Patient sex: F
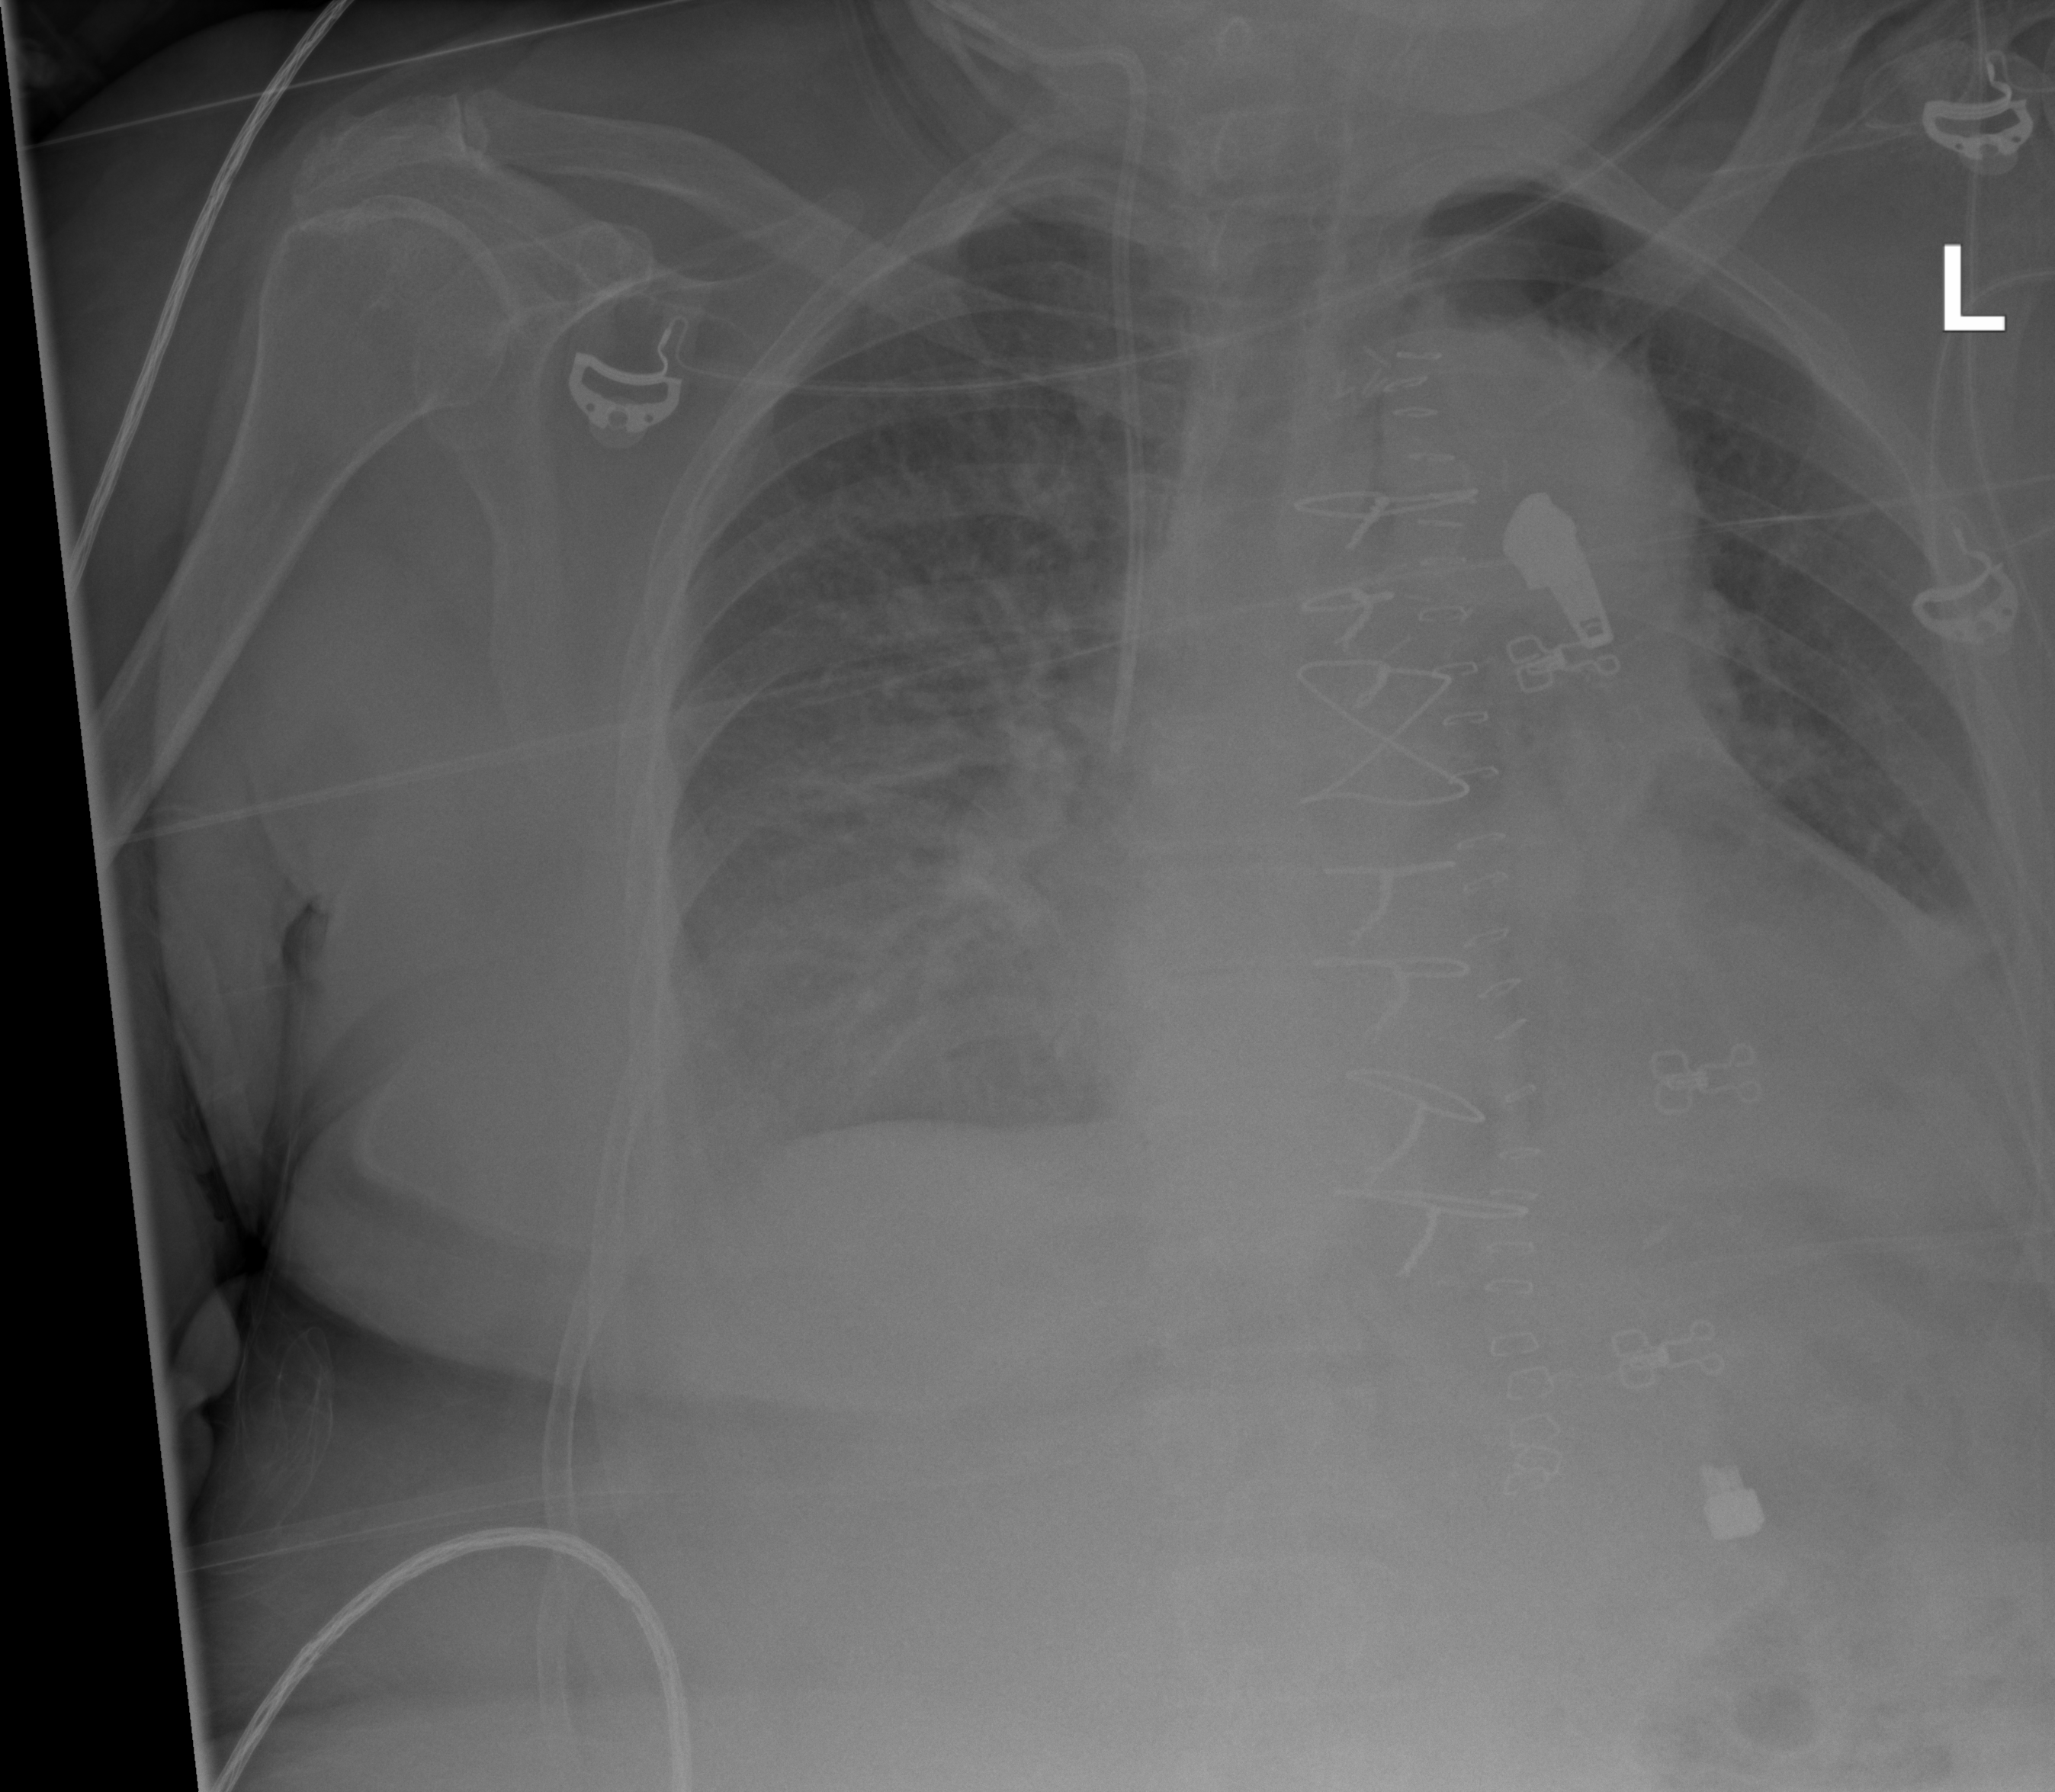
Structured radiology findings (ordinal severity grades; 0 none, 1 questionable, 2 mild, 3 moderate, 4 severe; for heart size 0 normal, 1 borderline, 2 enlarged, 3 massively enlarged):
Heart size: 2
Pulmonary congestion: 2
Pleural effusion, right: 2
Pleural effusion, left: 2
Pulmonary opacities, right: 0
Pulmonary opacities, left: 0
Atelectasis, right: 2
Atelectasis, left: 2